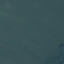
Land use / land cover class: SeaLake